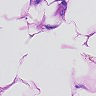
Metastatic tissue present: yes